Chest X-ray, AP view. Patient: 65 years old, sex M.
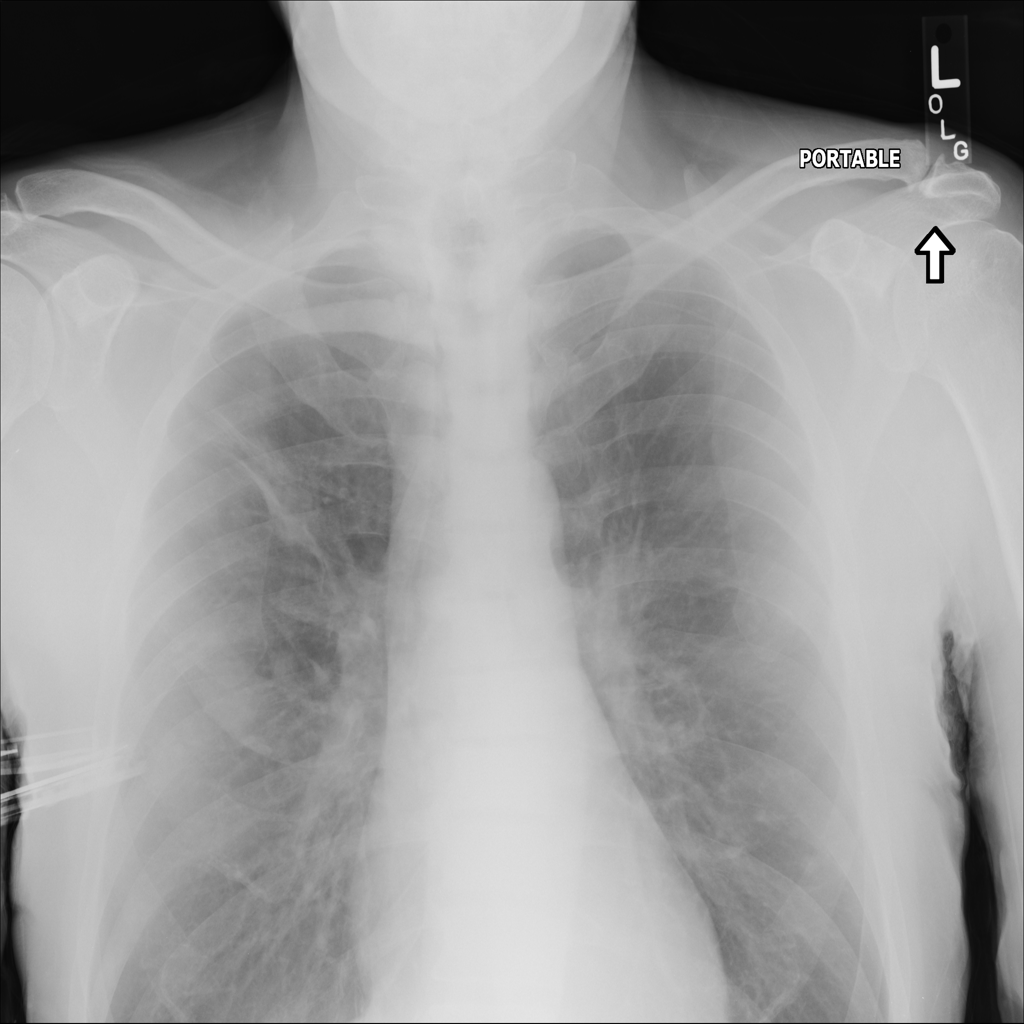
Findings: No Finding